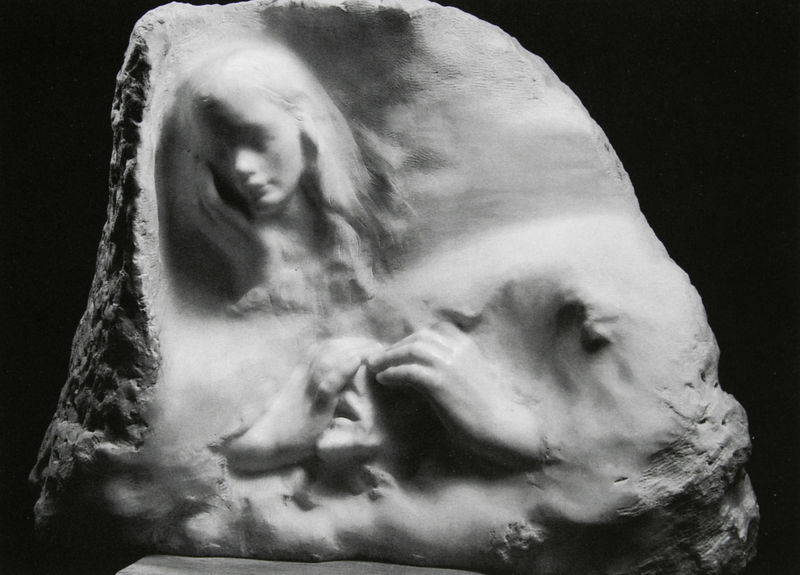
Titel: Dernière vision
Künstler: Auguste Rodin
Standort: Paris
Institution: Musée Rodin
Schlagwörter: felsen, hand, kopf, mann, schatten, weiß, mädchen, finger, frau, grau, haar, köpfe, licht, marmor, mund, nase, paris, profil, schwarz, dame, schleier, gesichter, augen, gesicht, lang, sockel, stein, tod, bildnis, hände, schauen, haare, paar, sanft, skulptur, relief, liebe, fels, rauh, muse, bildhauerei, glatt, plastik, poliert, rodin, edel, erotik, gedanken, unscharf, foto, schimmer, blind, bedeckt, schönheit, gefahr, schwarzweiß, atmen, beten, entwurf, mythologie, rom, stück, trost, weich, block, unfertig, schrei, amorph, geburt, geist, mödchen, bildhauer, michelangelo, gehauen, non finito, zauber, kollwitz, frauenkopf, bildwerk, skuptur, verwaschen, drücken, wegschauen, behauen, steinhauerei, mitgefühl, euridyke, püoliert, nstein